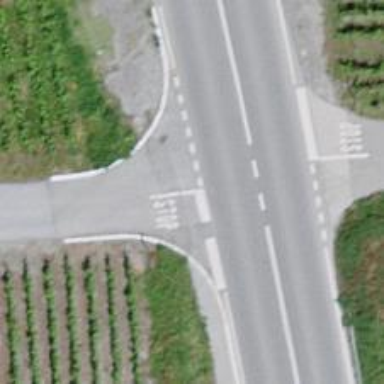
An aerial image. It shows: Stop road.